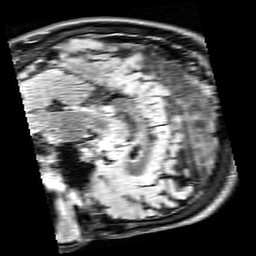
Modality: FLAIR
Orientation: sagittal
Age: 24
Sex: male
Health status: healthy
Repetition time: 12 s
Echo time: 0.095 s